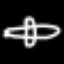
Label: airplane